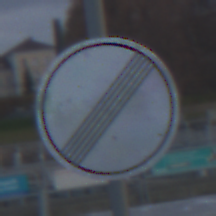
Verkehrszeichen: EndeSaemtlicherBegrenzungen
Umgebung: Outdoor, Suburban
Tageszeit: SunriseSunset
Wetter: PartlyCloudy
Licht: Natural
Jahreszeit: NotSpecified
Kontrast: LowContrast